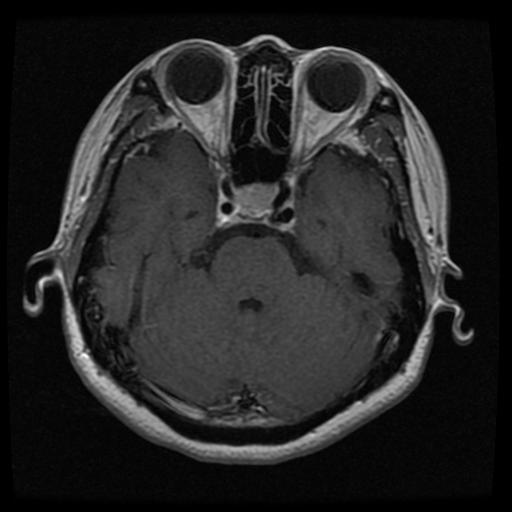
Label: pituitary